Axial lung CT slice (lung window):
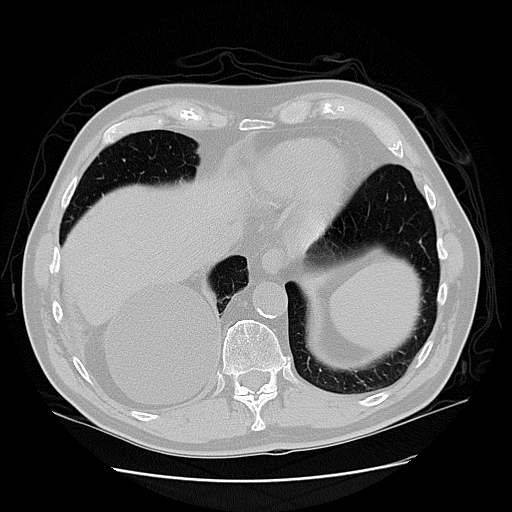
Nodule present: no